Question: I'm using the <URL>.
I have this storyboard:

As you can see, I have a navigation controller. I have a major problem though, that even the official demo created by the user who made that controller didn't implement: .
So, for example, the orange view will always be the first view when I open the app, it gets 'viewDidLoad'. Then I switch to my green view (the second one), and click the button. It changes the background color of that view to red. Then if I go back to my first view, and then back to the second one, the background color of the latter is green again. I want it to stay red.
This is my code to switch views (in 'MenuViewController'):
'''
(void)tableView:(UITableView *)tableView didSelectRowAtIndexPath:(NSIndexPath *)indexPath
{
// Get identifier from selected
NSString *identifier = [NSString stringWithFormat:@"%@", [self.menu objectAtIndex:indexPath.row]];
// Add the selected view to the top view
UIViewController *newTopVC = [self.storyboard instantiateViewControllerWithIdentifier:identifier];
// Present it
[self.slidingViewController anchorTopViewOffScreenTo:ECRight animations:nil onComplete:^{
CGRect frame = self.slidingViewController.topViewController.view.frame;
self.slidingViewController.topViewController = newTopVC;
self.slidingViewController.topViewController.view.frame = frame;
[self.slidingViewController resetTopView];
}];
}
'''
As you can see, it's always instantiating a new VC every time. I want it to save the VC, create the new one if it's not created, then show that one.
I have put the 'Init View Controller' in a Navigation Controller, now how can I implement this save/restore mechanism for my views? I'd like it to work with 2,3,4, etc....as many views as possible.
Thanks.
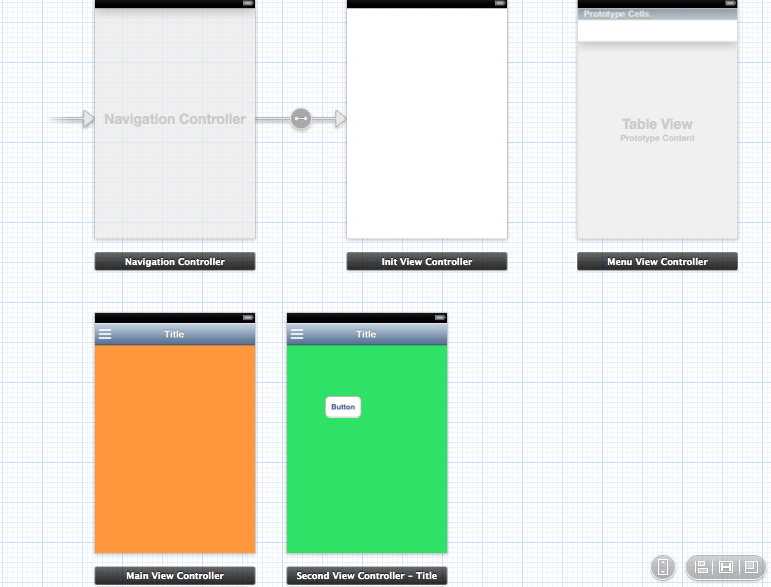
Answer: When you go "back" you essentially pop the viewcontroller from the navigationstack. At that point there are no more references to that viewcontroller and it get's deallocated and as a result you loose all your changes.
You can handle this a couple of ways:
1) Keep a reference to red/green viewcontroller alive in the parent viewcontroller (the one that is presenting) and use that instead of instantiating a new one. This is not very memory friendly but can be used if used sparingly.
in the interface put:
'''
@property (nonatomic, strong) UIViewController* myGreenController;
'''
then change instantiation to
'''
if (!self.myGreenController)
{
self.myGreenController = [self.storyboard instantiateViewControllerWithIdentifier:identifier];
}
...
self.slidingViewController.topViewController = self.myGreenController;
'''
2) Ideally implement a delegate pattern to pass state back to the parent viewcontroller (something like <URL>. Then next time when you need the viewController you set the state before presenting it.